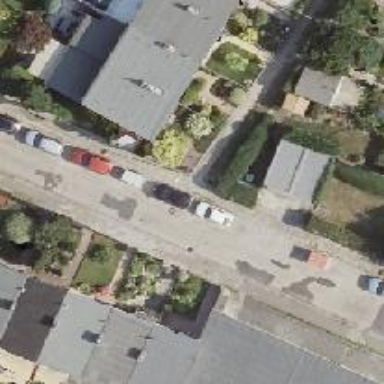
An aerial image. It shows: Residential road with concrete plates surface.